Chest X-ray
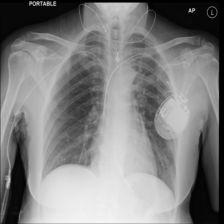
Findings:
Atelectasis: negative
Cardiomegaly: negative
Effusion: negative
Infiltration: negative
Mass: negative
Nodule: negative
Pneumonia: negative
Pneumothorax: negative
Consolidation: negative
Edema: negative
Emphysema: negative
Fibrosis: negative
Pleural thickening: negative
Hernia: negative